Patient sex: F
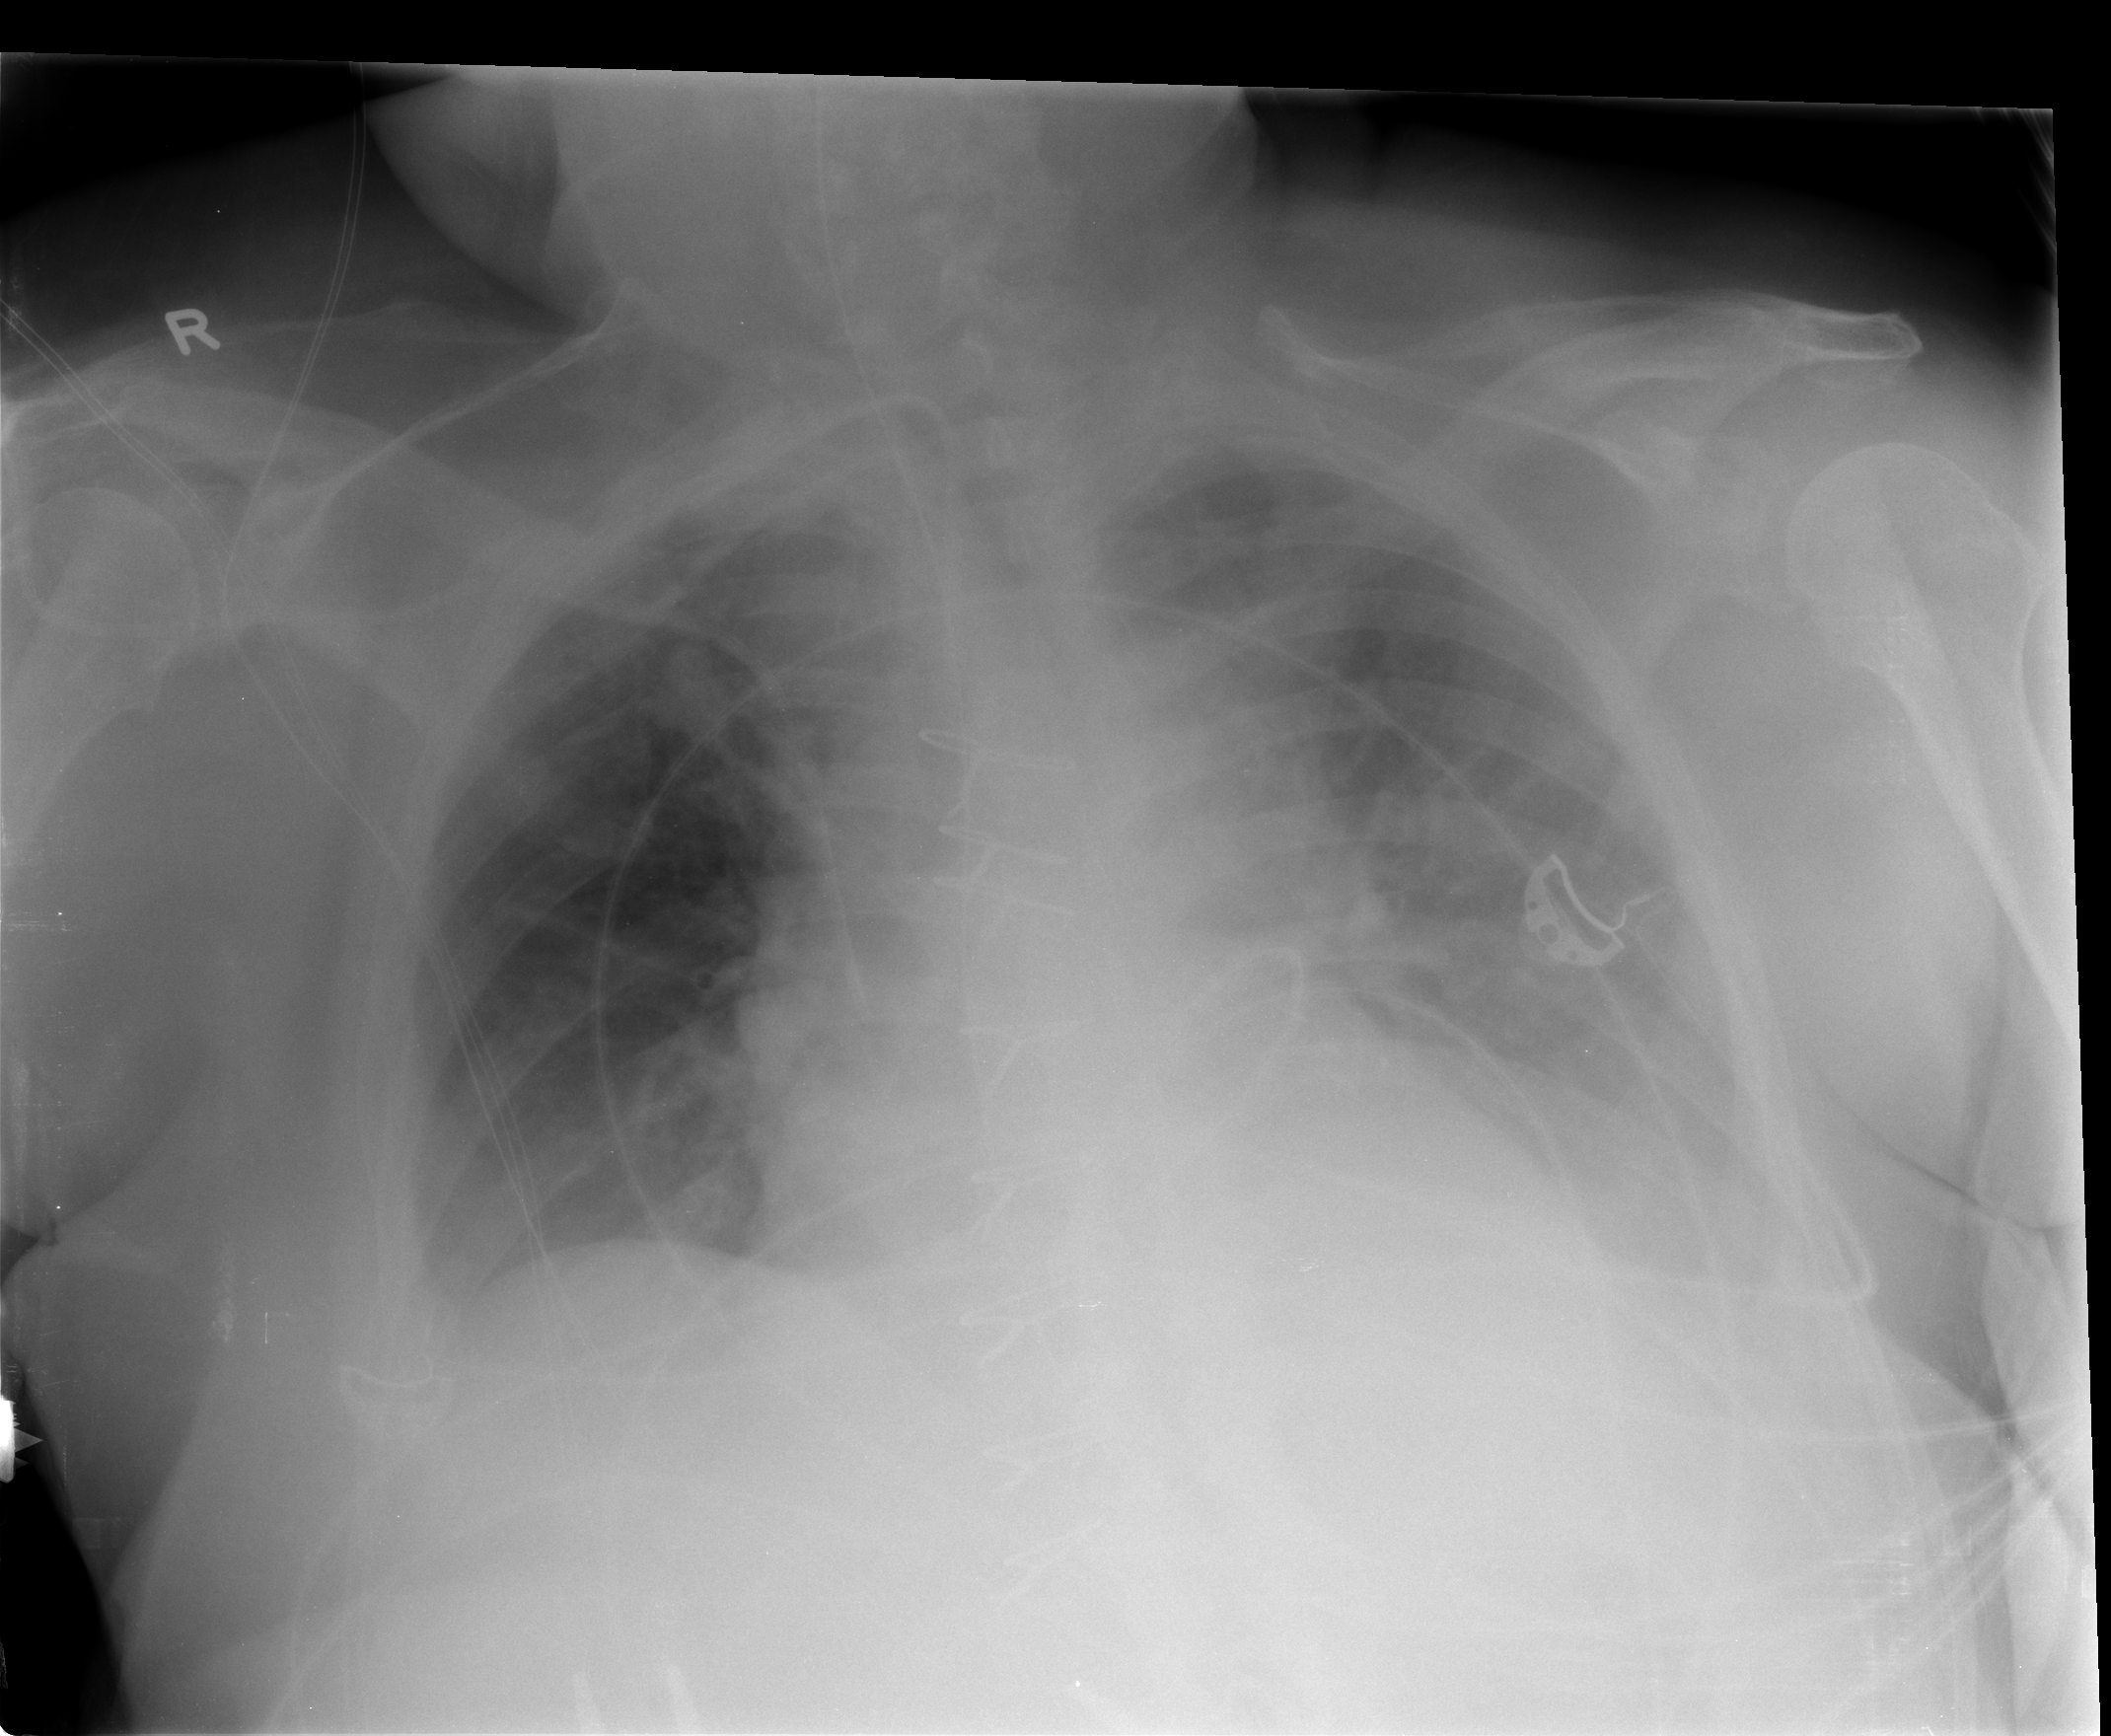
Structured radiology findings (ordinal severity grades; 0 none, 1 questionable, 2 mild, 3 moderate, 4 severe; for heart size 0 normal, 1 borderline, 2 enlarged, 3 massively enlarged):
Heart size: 2
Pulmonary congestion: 2
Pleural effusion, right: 0
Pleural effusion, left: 2
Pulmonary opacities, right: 0
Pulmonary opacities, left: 0
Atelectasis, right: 0
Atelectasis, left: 2